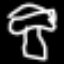
Label: mushroom